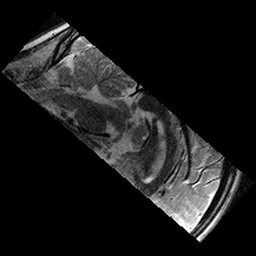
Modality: T2w
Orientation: sagittal
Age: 10
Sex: male
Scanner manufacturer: siemens
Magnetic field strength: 3 T
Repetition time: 9.23 s
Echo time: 0.067 s